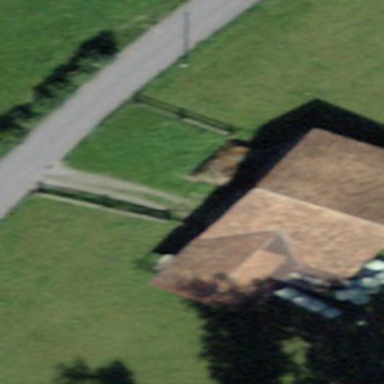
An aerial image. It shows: Rural barn.